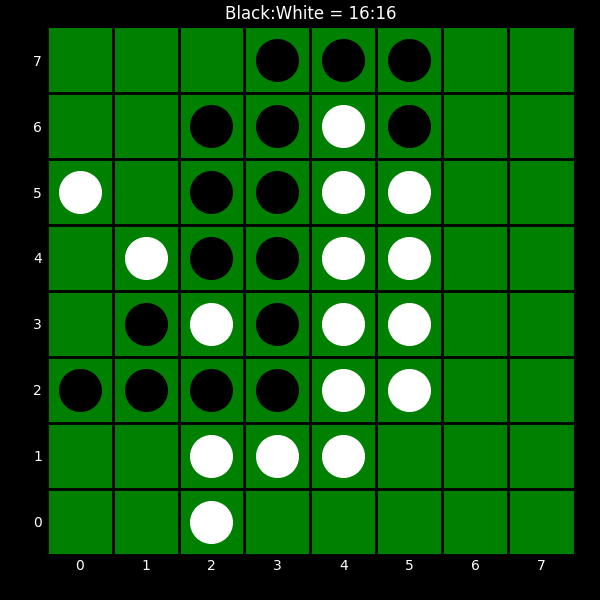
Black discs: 16
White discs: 16